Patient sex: F
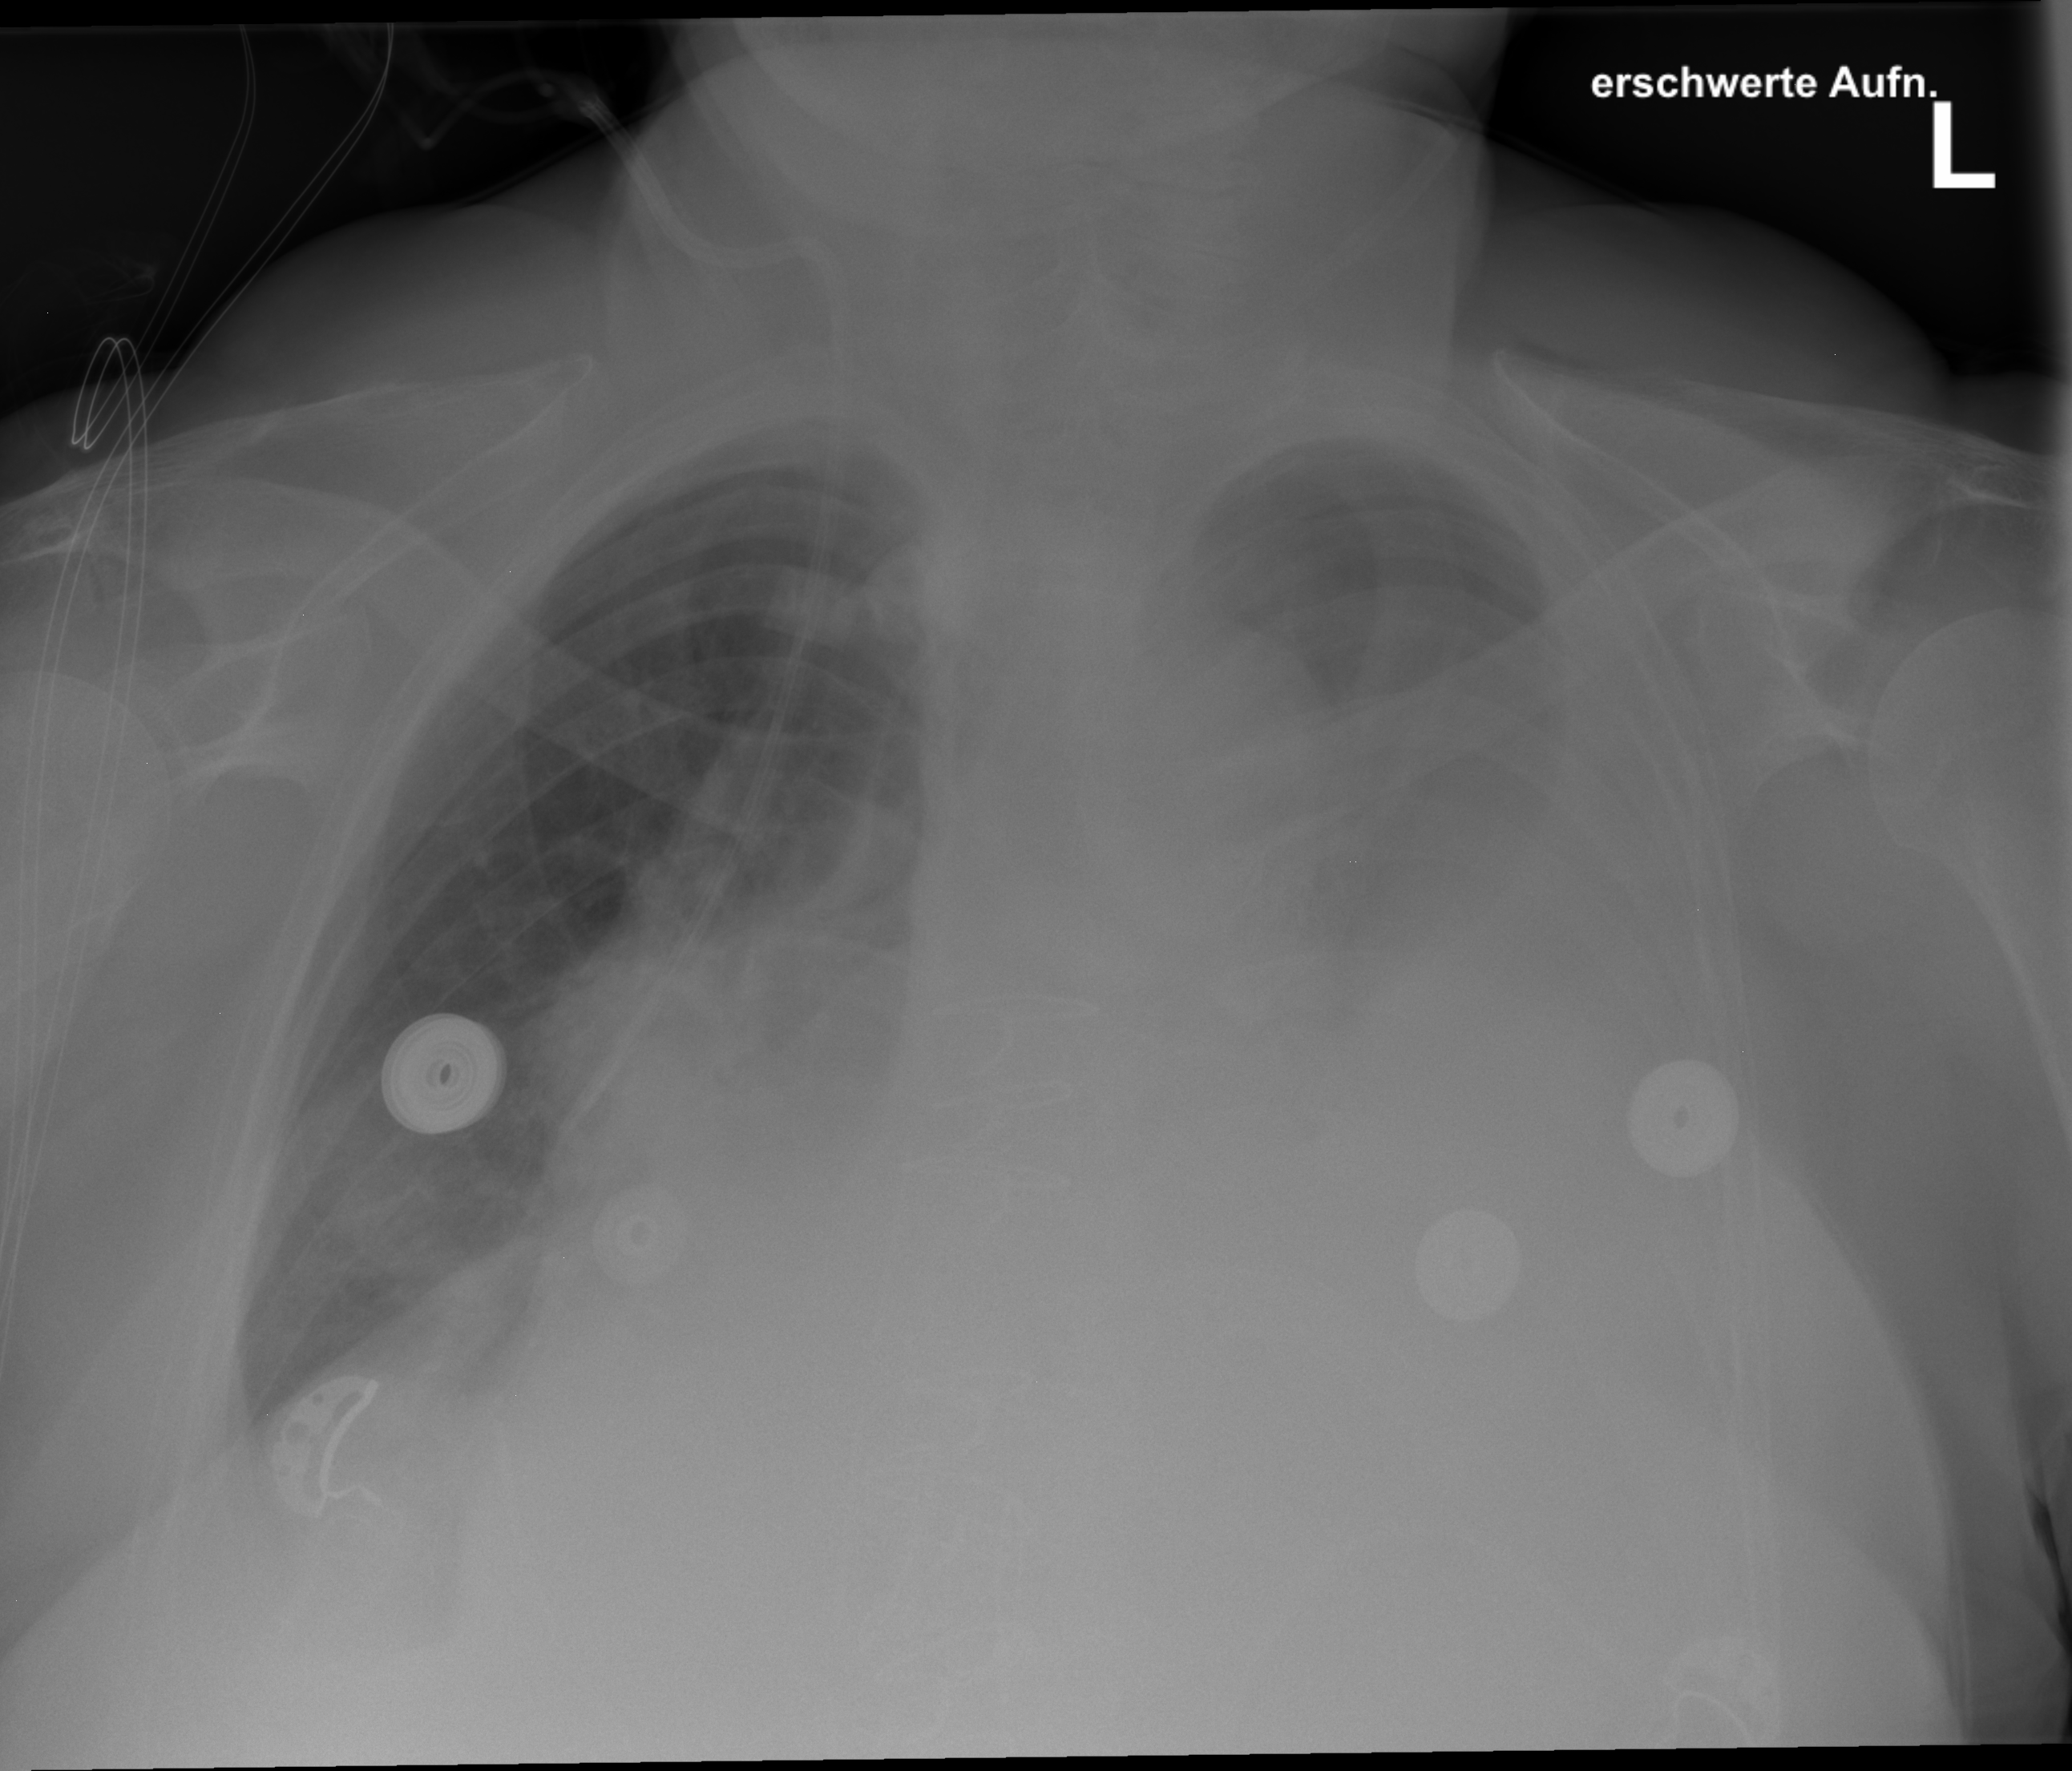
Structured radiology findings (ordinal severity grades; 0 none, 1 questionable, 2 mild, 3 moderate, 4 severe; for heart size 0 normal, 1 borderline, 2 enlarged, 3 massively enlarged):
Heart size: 3
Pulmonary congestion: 0
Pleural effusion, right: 2
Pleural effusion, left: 3
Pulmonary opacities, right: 0
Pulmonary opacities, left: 0
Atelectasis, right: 2
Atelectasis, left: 3